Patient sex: M
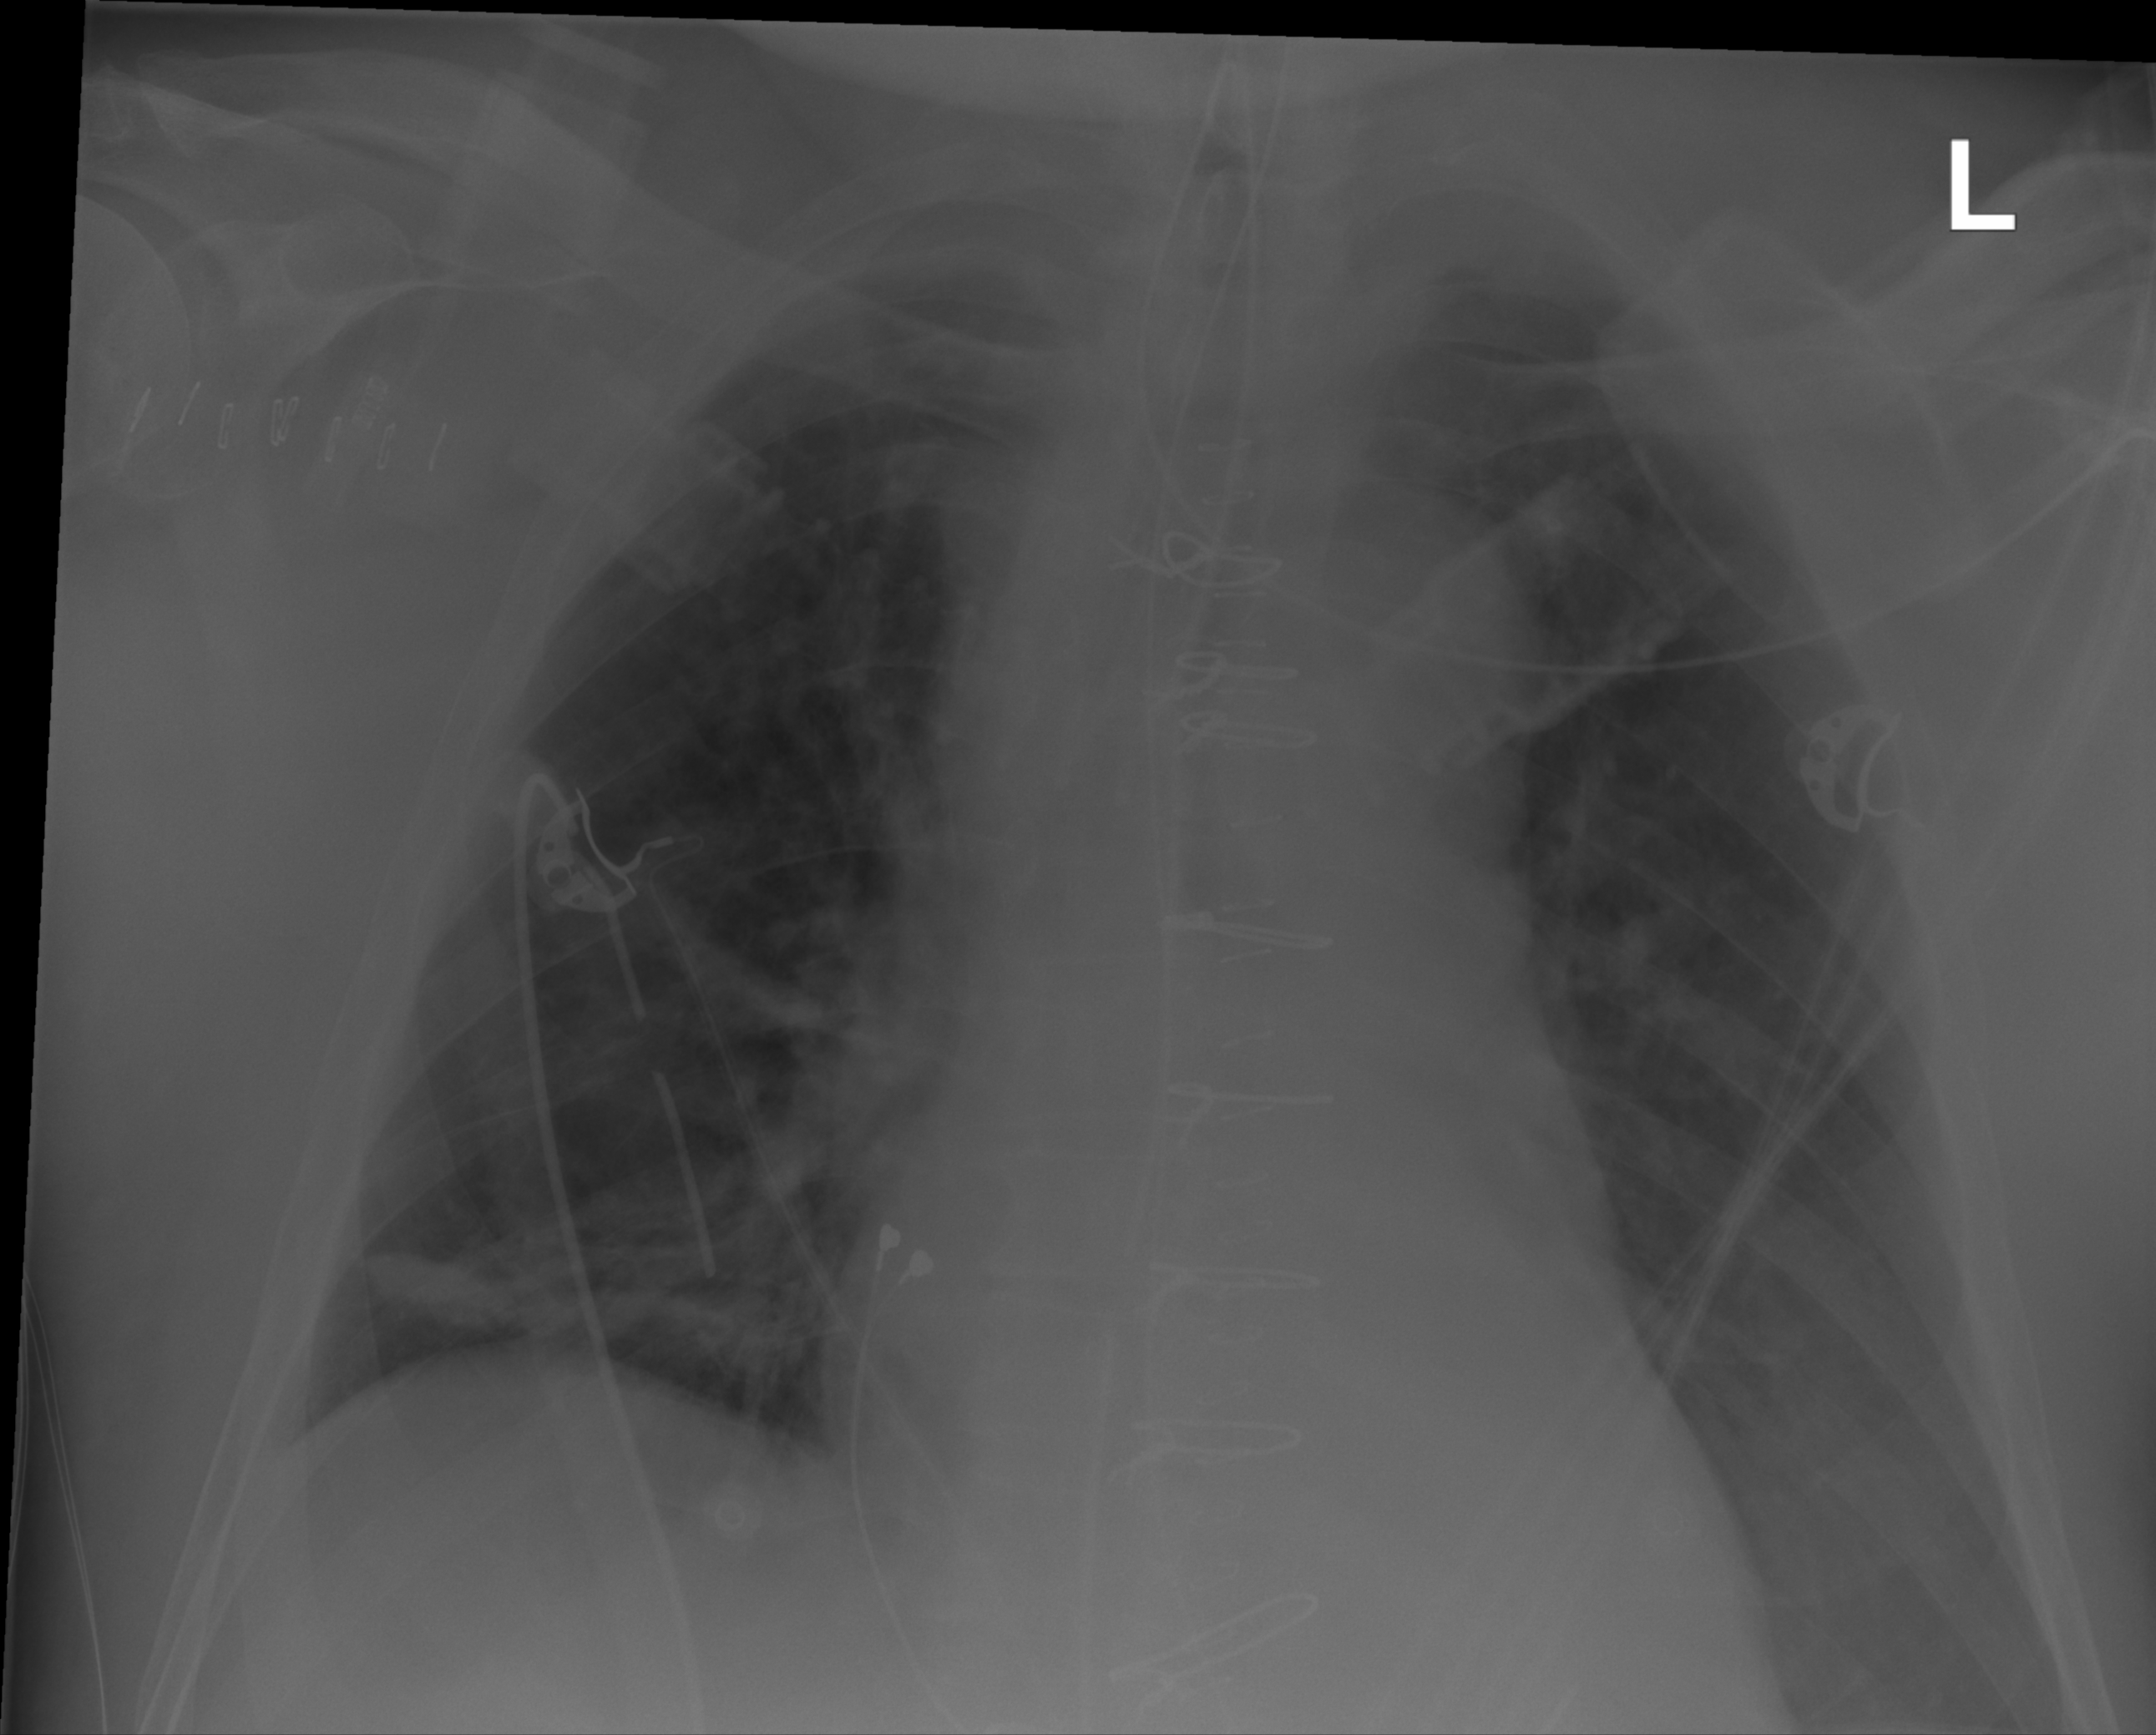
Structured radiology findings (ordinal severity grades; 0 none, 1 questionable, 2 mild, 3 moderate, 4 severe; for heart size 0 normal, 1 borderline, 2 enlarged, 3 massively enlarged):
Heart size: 0
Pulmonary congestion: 0
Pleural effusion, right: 0
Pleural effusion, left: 2
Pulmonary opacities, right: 2
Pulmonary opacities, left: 0
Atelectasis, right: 2
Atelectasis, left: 0